Current action and preconditions to check: path_clear

Your task: For each precondition in the list above, predict whether it will hold at this action.

Consider the current scene as observed from the mobile robot's camera, and analyze the predicted future states of all dynamic agents (e.g., people, animals, vehicles, or any moving entities) within the NEXT SECOND.

IMPORTANT: Only answer "very likely" if you are absolutely certain—based on strong, clear evidence—that a dynamic agent will violate the precondition in the predicted future state. Do NOT answer "very likely" for unlikely, ambiguous, or low-probability risks.

Ask yourself for each precondition: Is there a high probability, with clear and convincing evidence, that the predicted future states of any dynamic agent will interfere with the predicted future state of the currently executing action within the NEXT SECOND, causing that precondition to fail?

Assess the risk level based on these predictions. Use "likely" or "very likely" if motions create a clear risk of interference.

Use "neutral" or "improbable" if agents are nearby but their predicted paths are clearly diverging or non-conflicting.

Failure Risk Categories: "very improbable", "improbable", "neutral", "likely", "very likely"

Answer Format: Output ONLY the probability_of_failure value from these categories: "very improbable", "improbable", "neutral", "likely", "very likely"

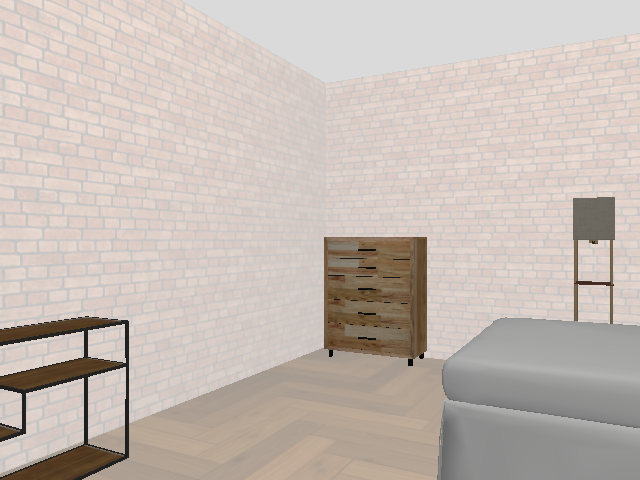

Answer: very improbable